Question: I have small issue with my <URL>.
I want to update my hover color when close to menu item. Currently menu color is white on black background, but when close to menu item, it going black also, and its not visible at all. I tryed to update color in this way:
'''
.piko-layout-header .piko-navbar .piko-mega-menu.piko-mega-menu-
light.dark>.nav.navbar-nav>li .dropdown-menu>li>a:hover {
color:#fff;
}
'''
but seems do not make any change. To explain better with image:

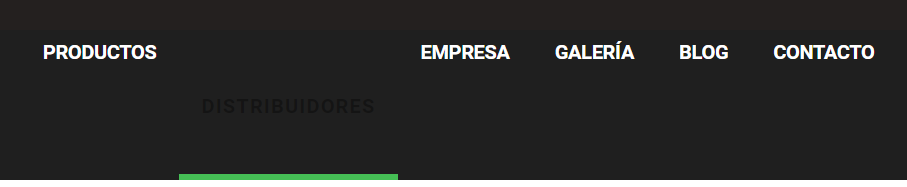
Answer: One thing I despise about so many custom built in CSS styles is the unnecessarily heavily selectors that overwrite each other.
Here's the current CSS that's styling it black:
'''
/*... */
.piko-layout-header .piko-navbar .piko-mega-menu > .nav.navbar-nav > li > .piko-link:hover,
/*...*/ {
color: #141414 !important
}
'''
Blech. You can confirm this by opening dev tools and adding the ':hover' pseudo class to the link.
Stick this in your CSS after the 'skin-green-dark' file or in the Appearance > Customizer > Additional CSS:
'''
.piko-layout-header .piko-navbar .piko-mega-menu > .nav.navbar-nav > li > .piko-link:hover {
color: #fff !important;
}
'''
If that's still being overwritten it means it's been overwritten with that selector above, and you can make yours a bit heavier with more specificity by changing it to:
'''
header.piko-layout-header .piko-navbar .piko-mega-menu > .nav.navbar-nav > li > .piko-link:hover {
color: #fff !important;
}
'''
These hyper specific selectors become such a hassle especially when they start throwing '!important' around that they become incredibly tedious to overwrite.